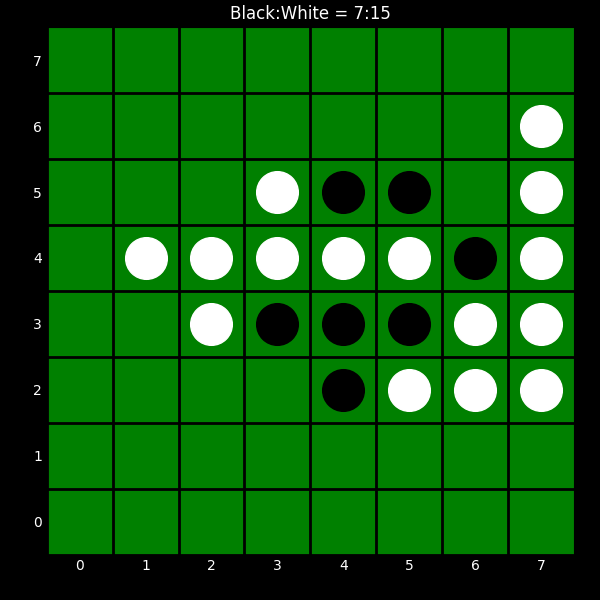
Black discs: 7
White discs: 15